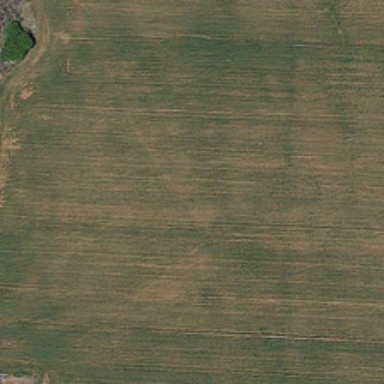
It is a piece of cropped meadow .